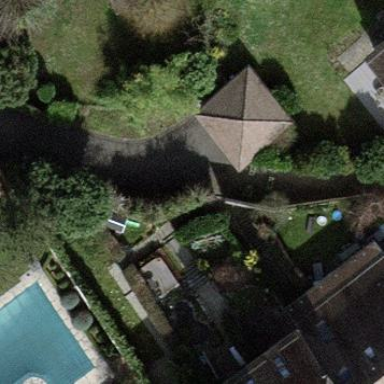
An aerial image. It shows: Garden enclosed by fence.